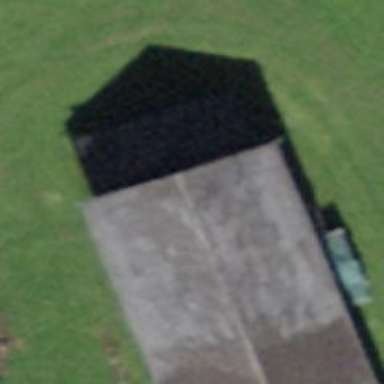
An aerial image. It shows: Farm building.